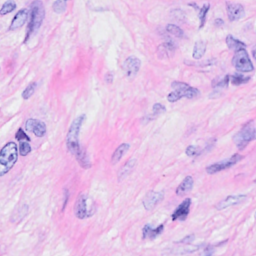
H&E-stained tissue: Breast